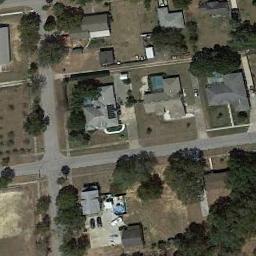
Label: medium_residential